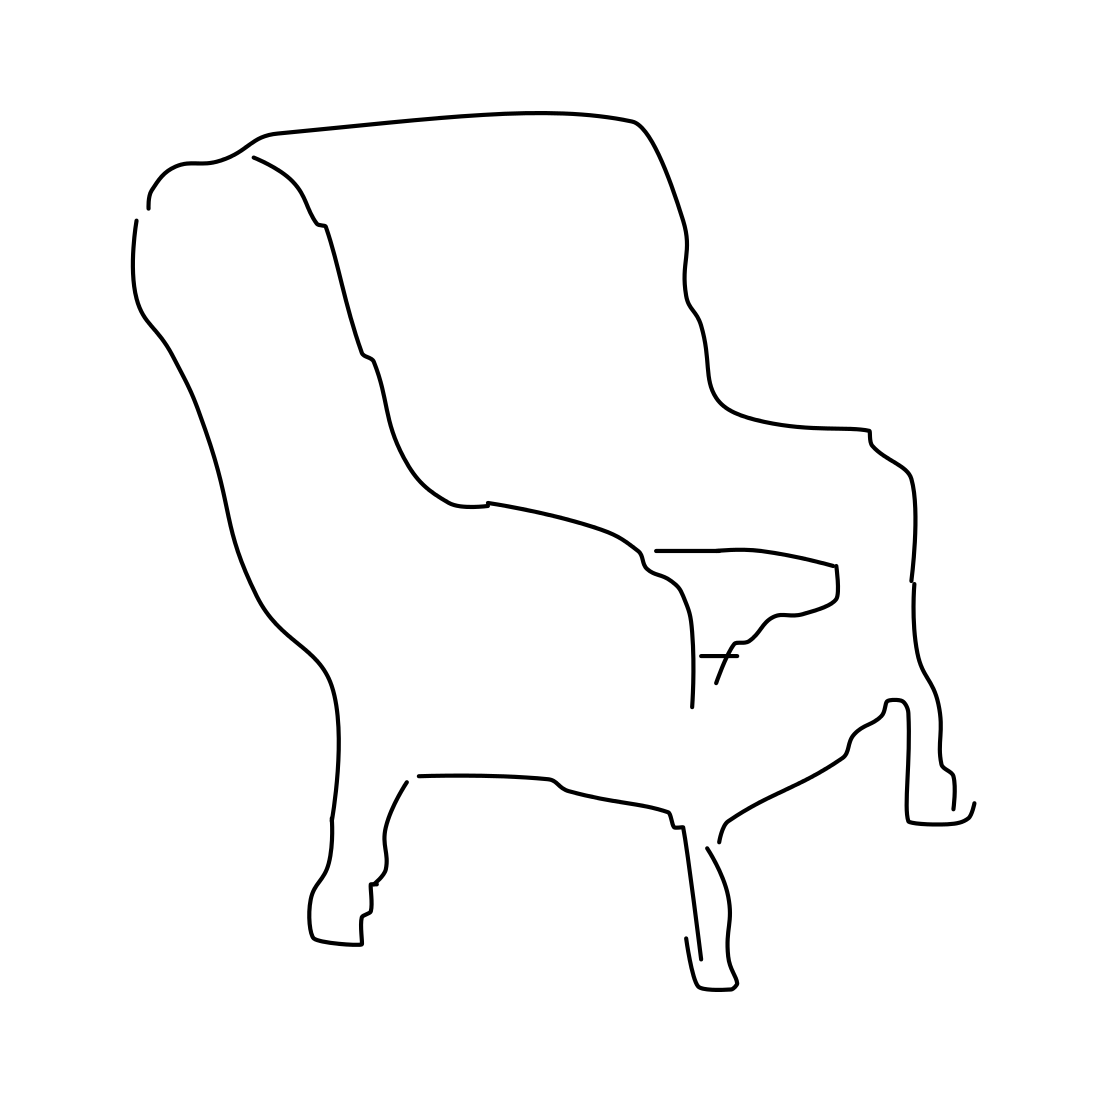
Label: armchair